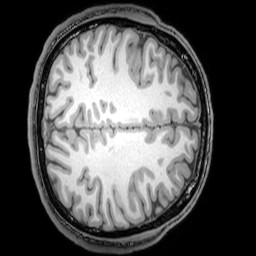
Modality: T1w
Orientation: axial
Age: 20
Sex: male
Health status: healthy
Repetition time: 0.081 s
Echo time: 0.037 s